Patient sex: M
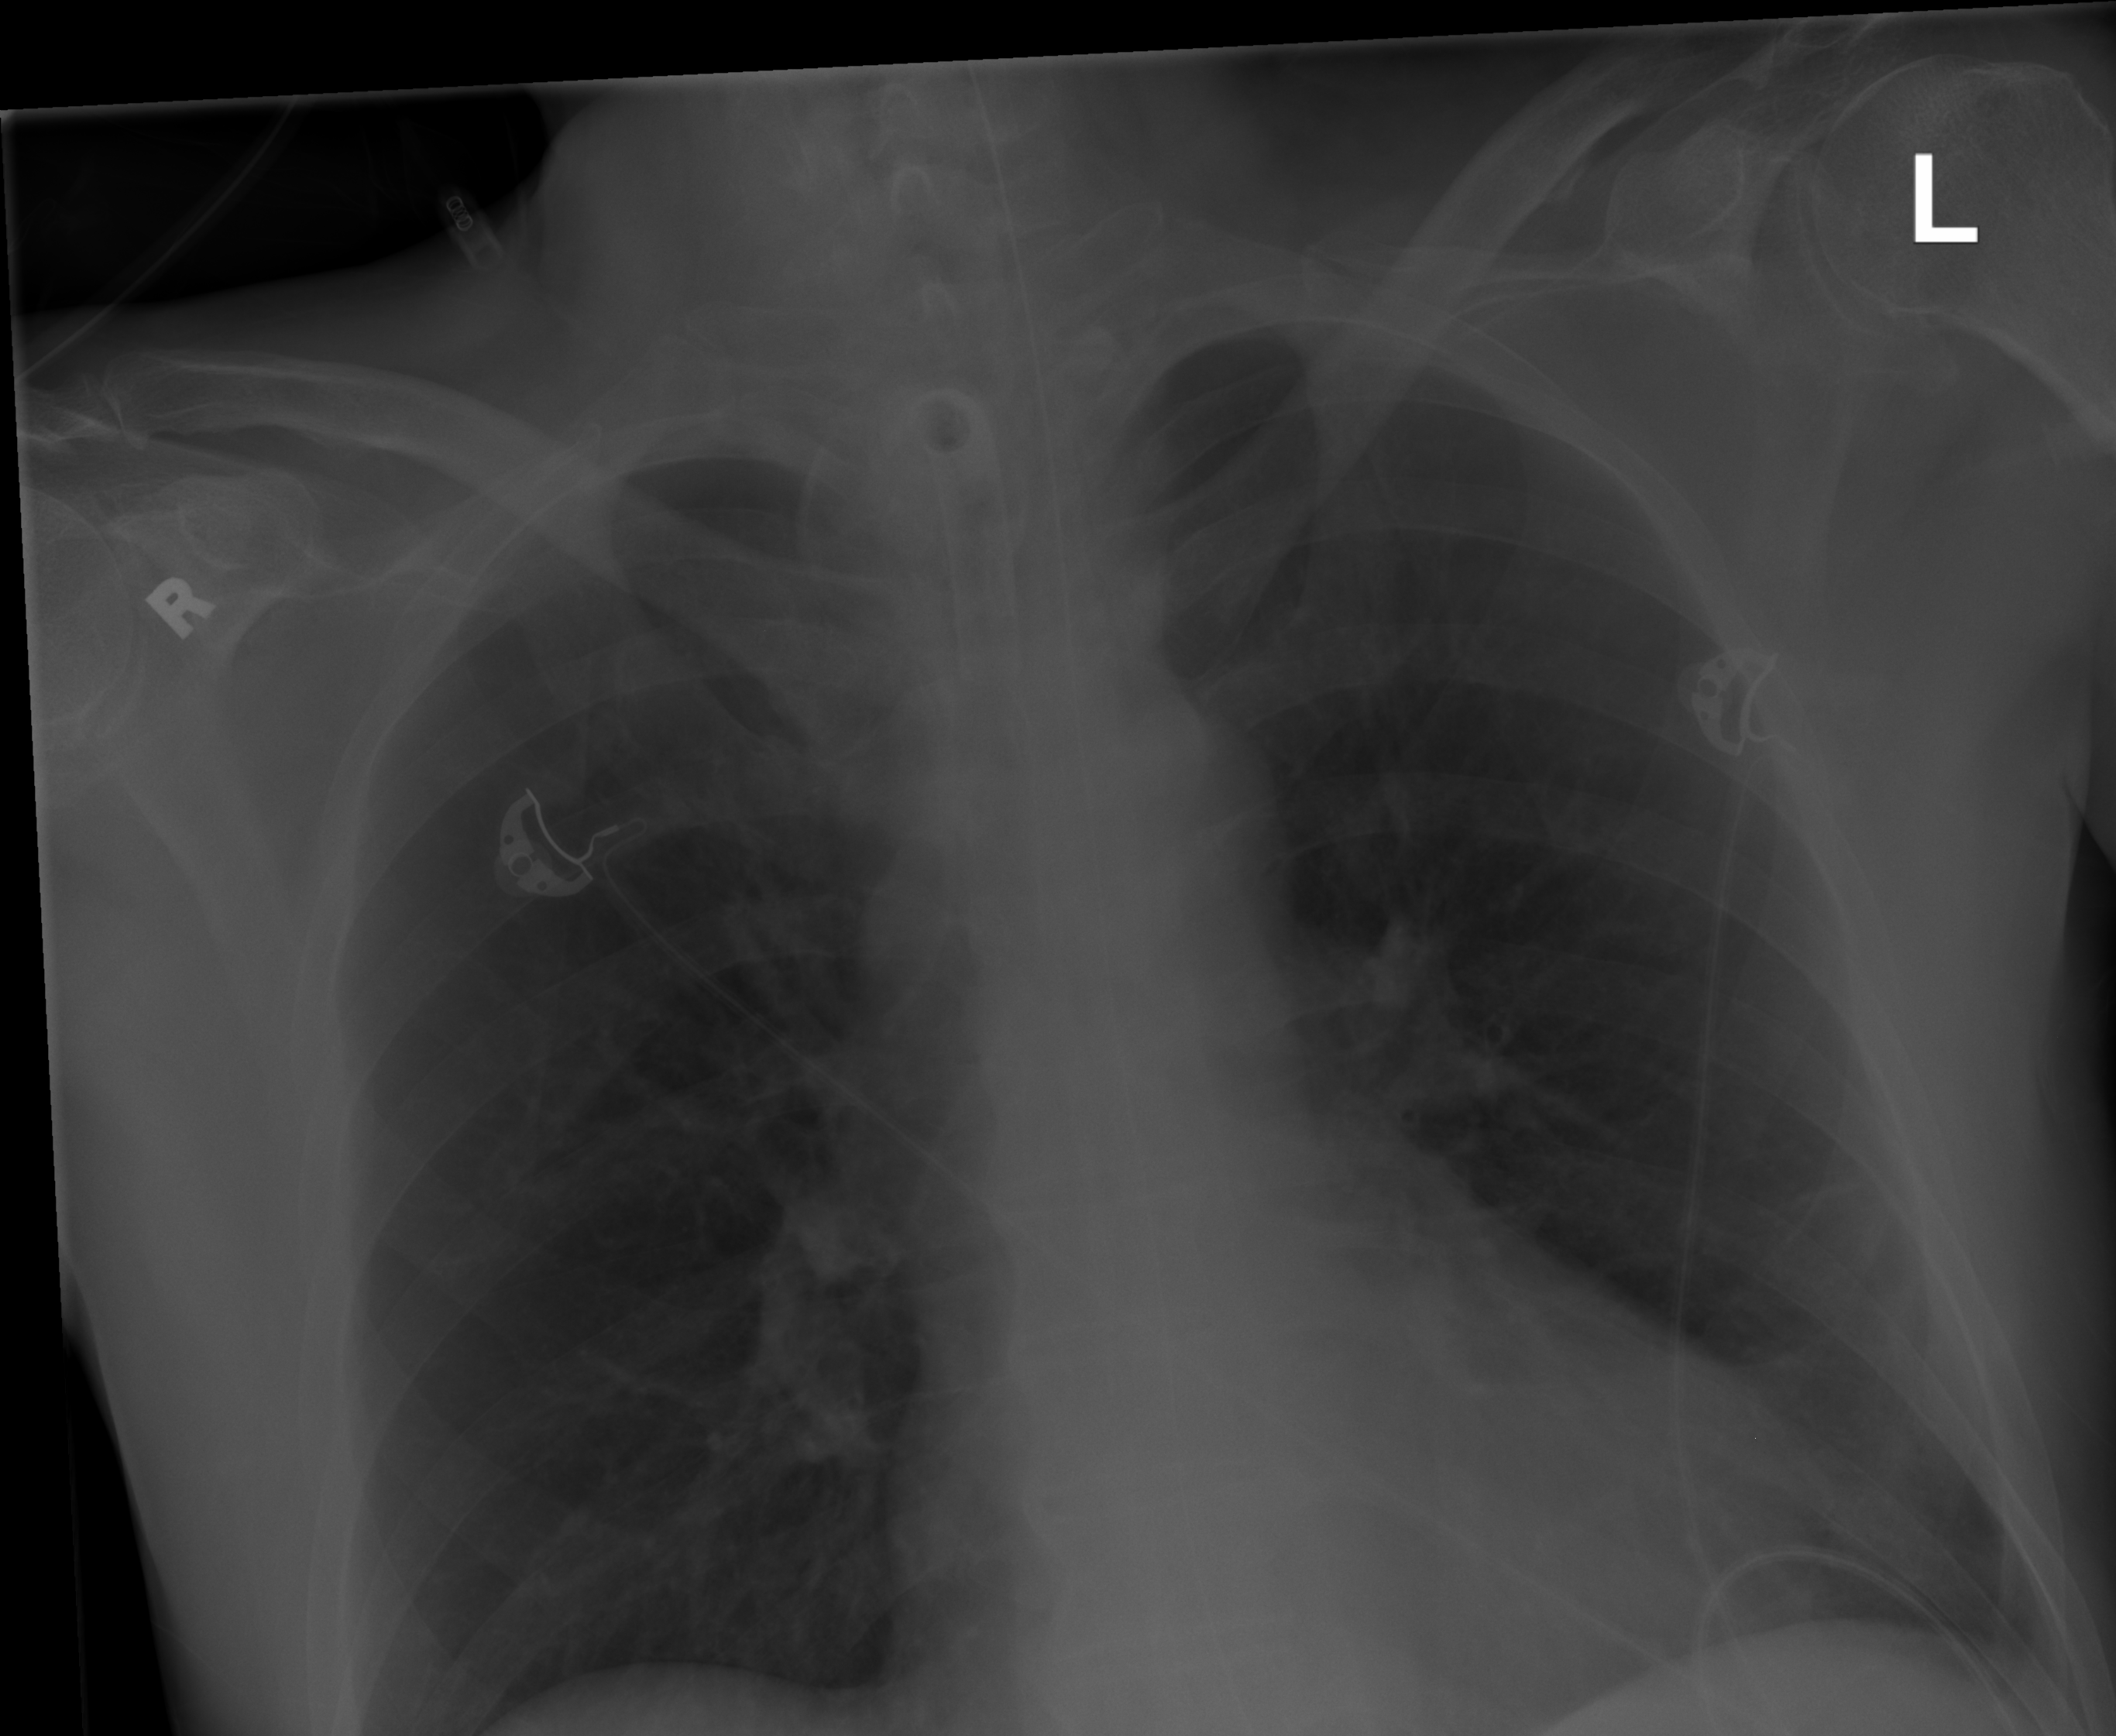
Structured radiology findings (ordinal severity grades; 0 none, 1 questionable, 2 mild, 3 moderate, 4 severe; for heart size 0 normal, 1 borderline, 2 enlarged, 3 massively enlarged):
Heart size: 0
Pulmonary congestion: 0
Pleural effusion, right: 0
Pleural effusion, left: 0
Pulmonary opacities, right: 0
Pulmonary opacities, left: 0
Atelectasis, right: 0
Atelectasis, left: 2